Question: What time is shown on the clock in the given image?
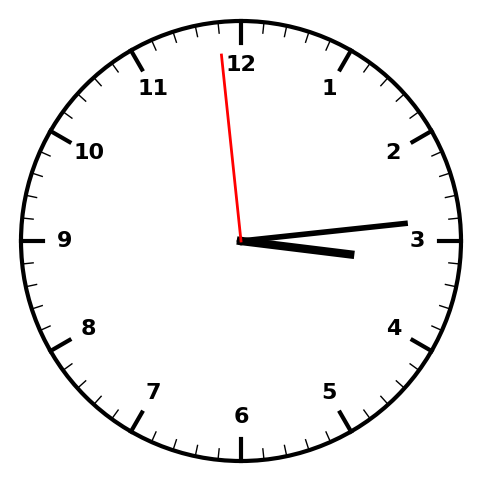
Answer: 03:13:59